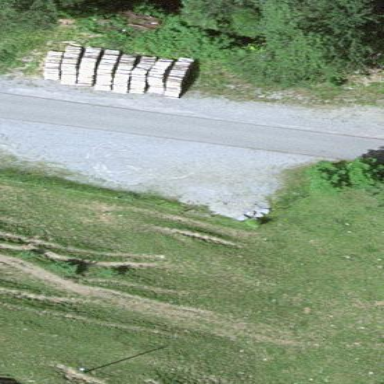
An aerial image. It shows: Unpaved parking area.